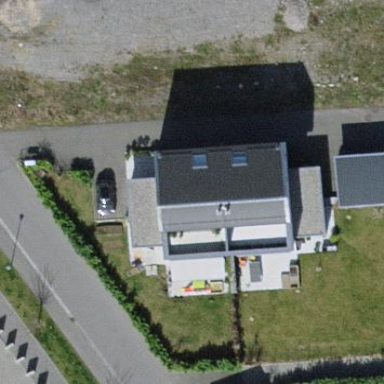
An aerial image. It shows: Semidetached house.